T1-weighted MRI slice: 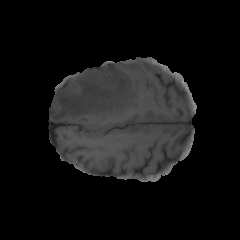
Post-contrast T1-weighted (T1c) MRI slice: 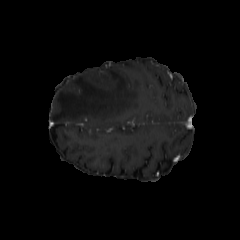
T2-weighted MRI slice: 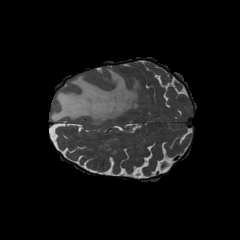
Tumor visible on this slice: yes